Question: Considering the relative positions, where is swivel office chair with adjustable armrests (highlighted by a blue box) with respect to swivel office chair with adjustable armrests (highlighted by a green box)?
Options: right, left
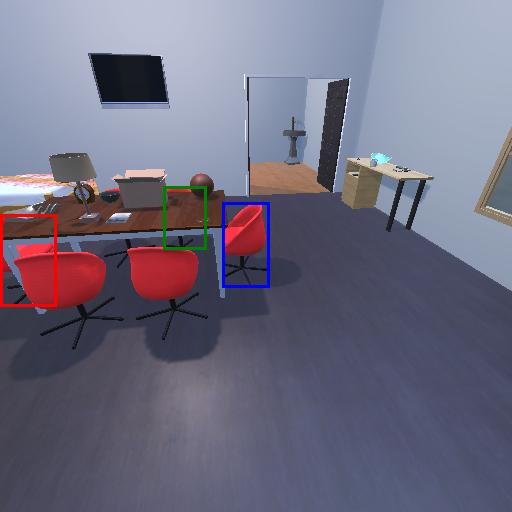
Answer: right